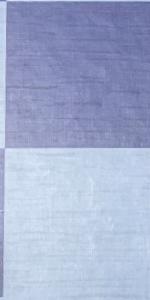
Label: Empty